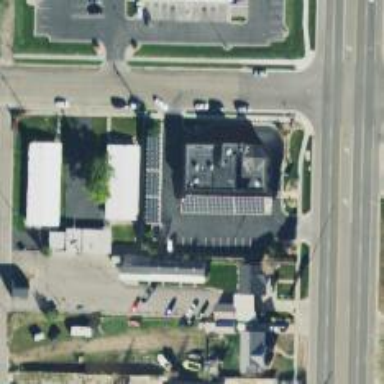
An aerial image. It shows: Healthcare clinic is depicted in the image.